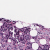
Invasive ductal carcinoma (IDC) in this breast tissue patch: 1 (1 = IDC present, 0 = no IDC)